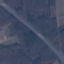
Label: Highway